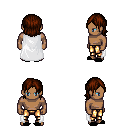
a pixel art fantasy rpg character, male body template, human, dark skin, white cape, gold greaves, brown long bangs hairstyle, black slippers, four views (front, back, left, right), 2x2 character sprite sheet, small pixel art, hard edges, no anti-aliasing